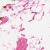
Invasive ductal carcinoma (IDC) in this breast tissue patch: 0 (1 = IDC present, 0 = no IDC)